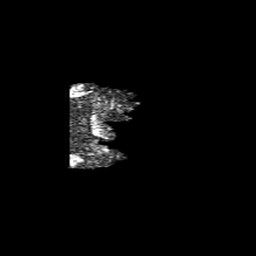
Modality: MP2RAGE
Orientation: coronal